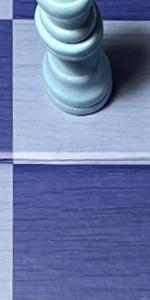
Label: Empty